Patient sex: M
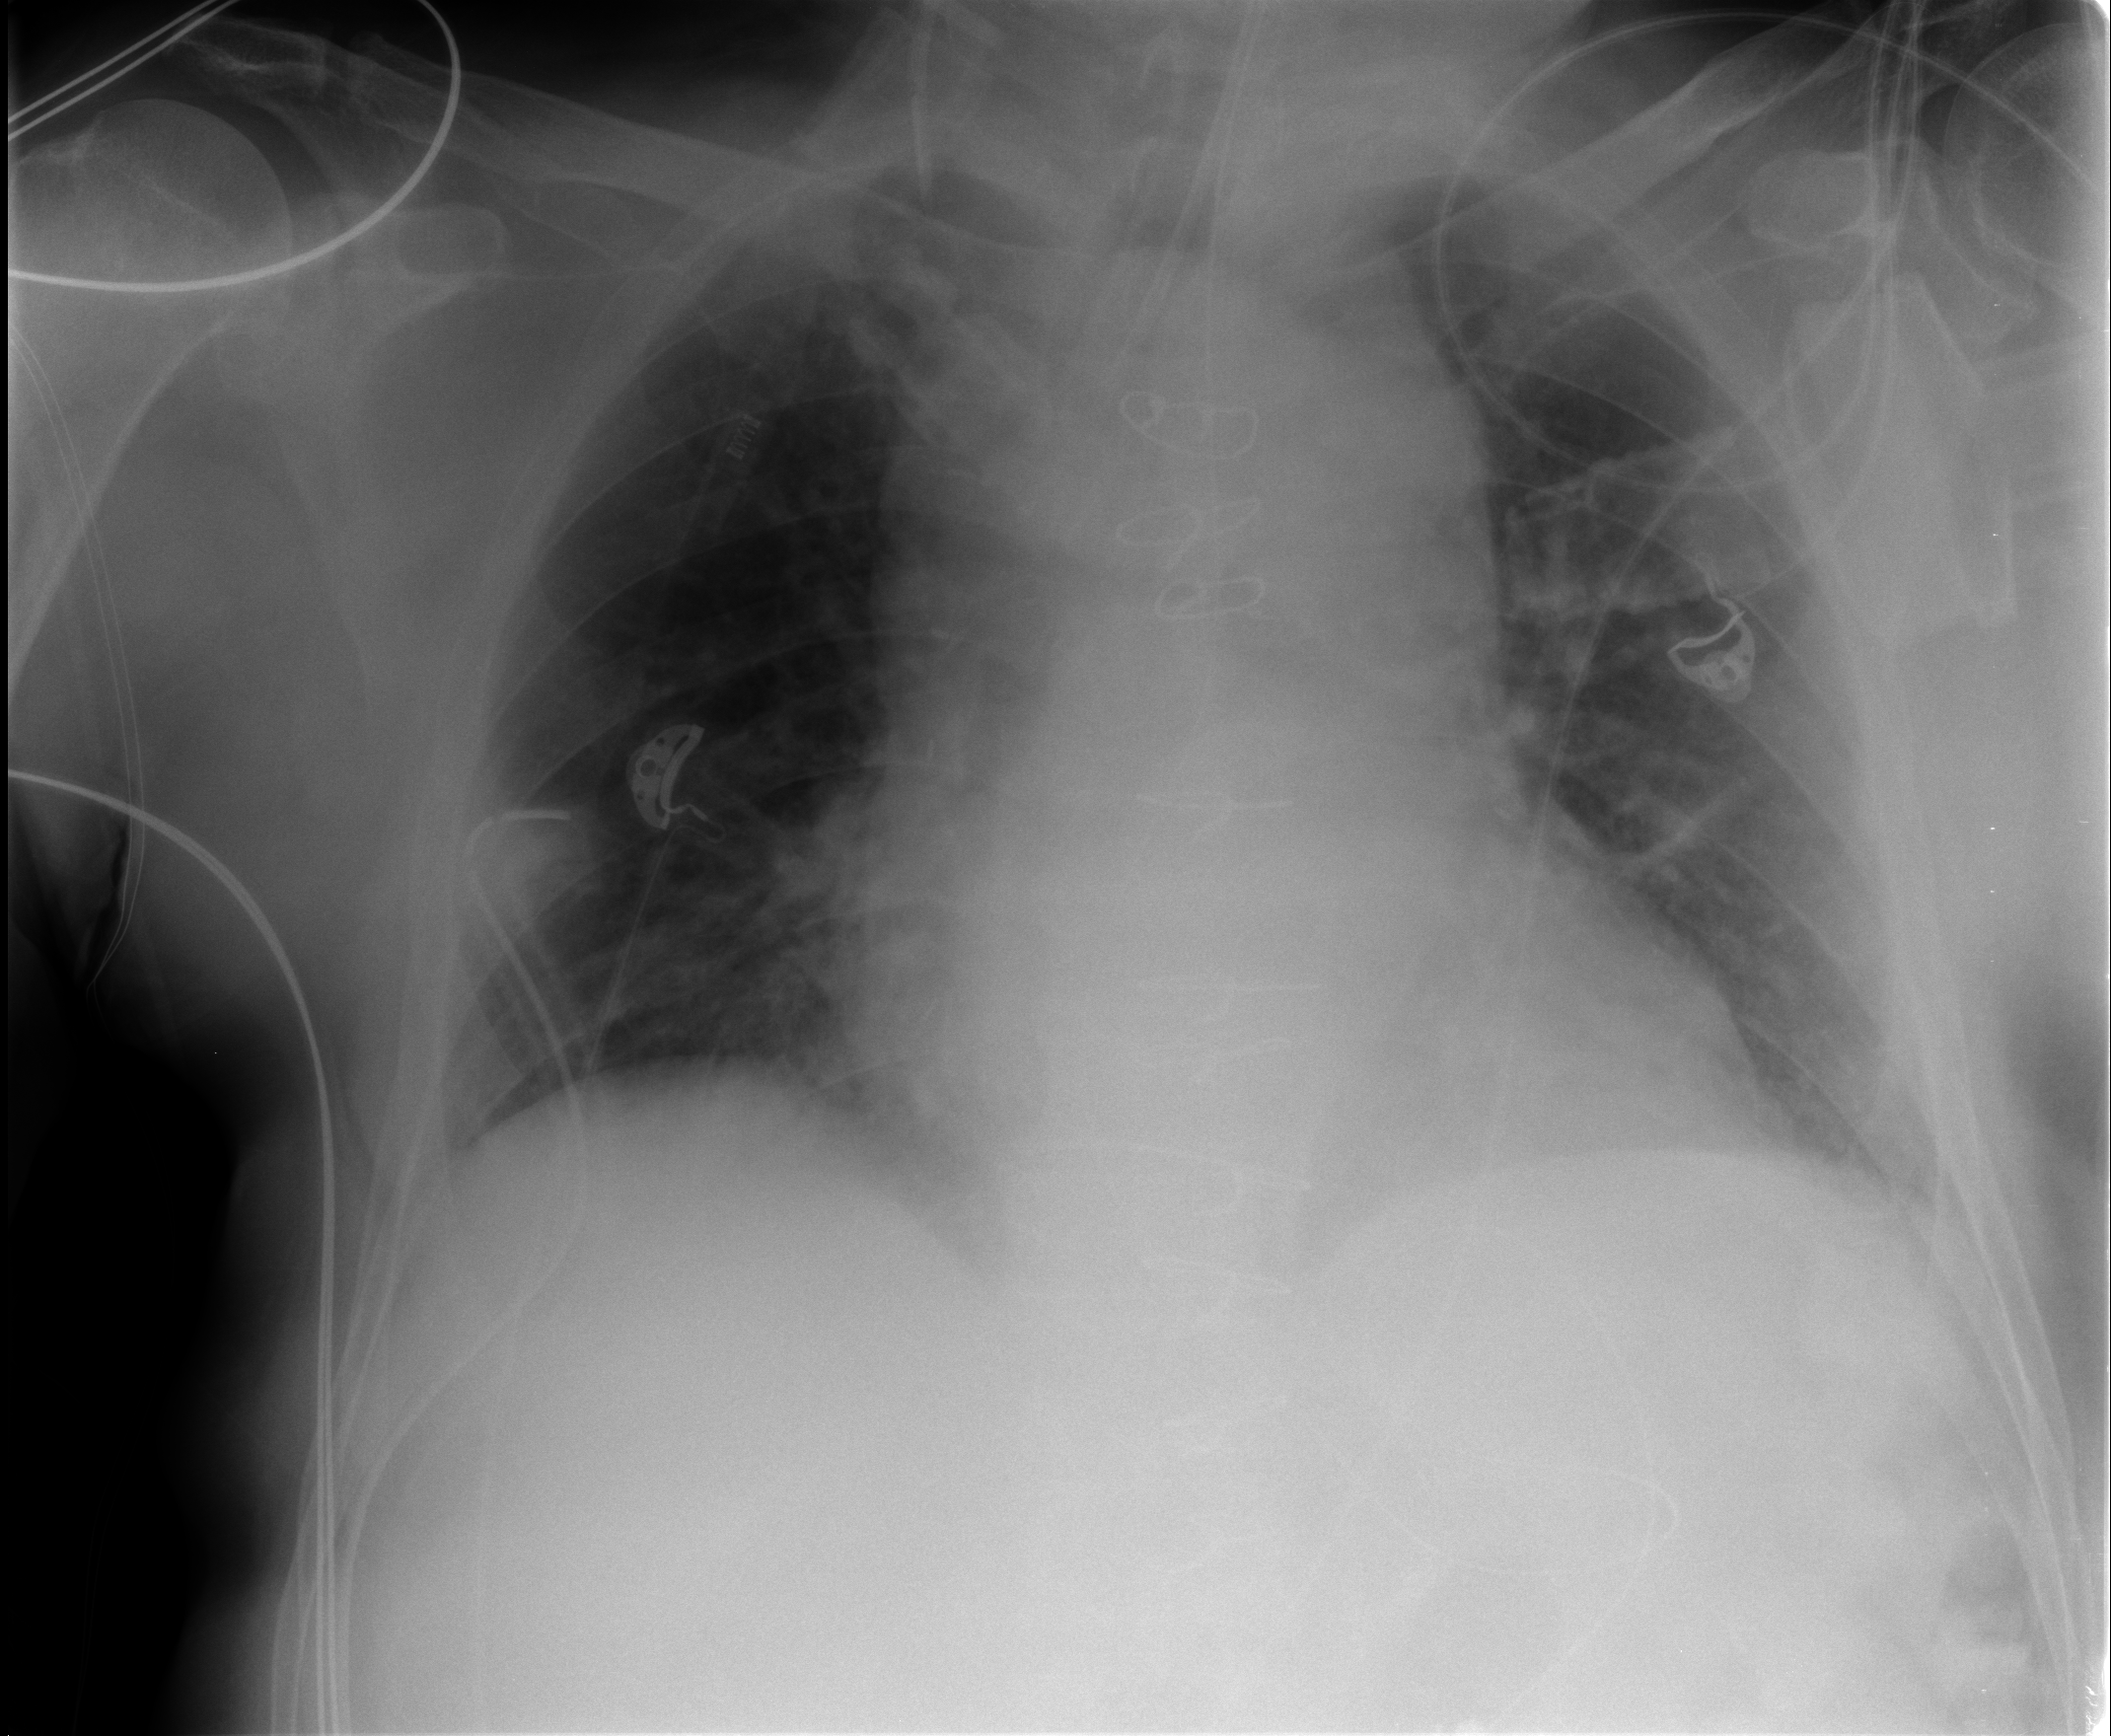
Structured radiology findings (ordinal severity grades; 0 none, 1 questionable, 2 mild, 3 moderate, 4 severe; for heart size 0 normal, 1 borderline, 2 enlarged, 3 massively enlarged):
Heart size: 0
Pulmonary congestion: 2
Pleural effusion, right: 0
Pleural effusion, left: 2
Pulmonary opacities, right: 0
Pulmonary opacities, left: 0
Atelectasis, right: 2
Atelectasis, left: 2